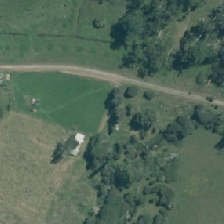
Land cover: deciduous_hardwood